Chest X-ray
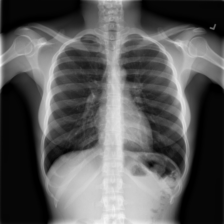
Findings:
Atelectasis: negative
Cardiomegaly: negative
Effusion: negative
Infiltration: positive
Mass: negative
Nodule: negative
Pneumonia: negative
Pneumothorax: negative
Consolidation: negative
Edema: negative
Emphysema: negative
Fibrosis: negative
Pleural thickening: negative
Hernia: negative